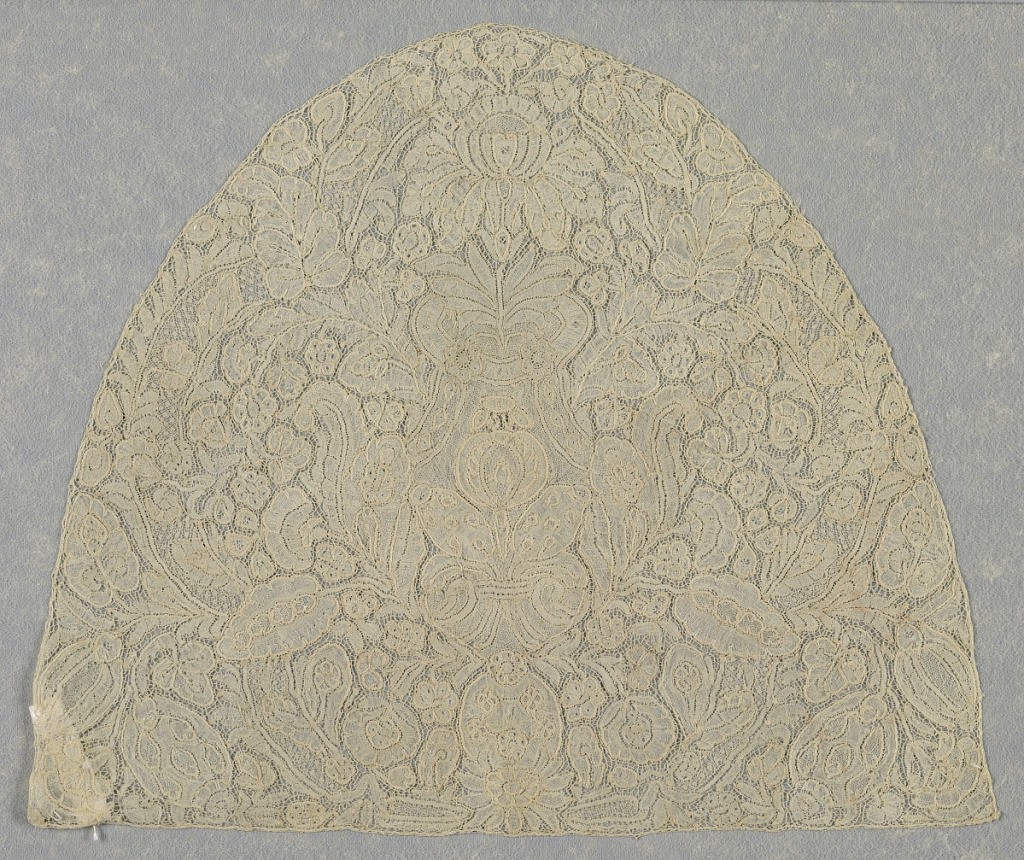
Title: Cap crown
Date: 18th century
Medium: linen Technique: bobbin lace, Brussels style
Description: Cap crown worked with floral design and central floral motif.